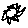
Label: sun